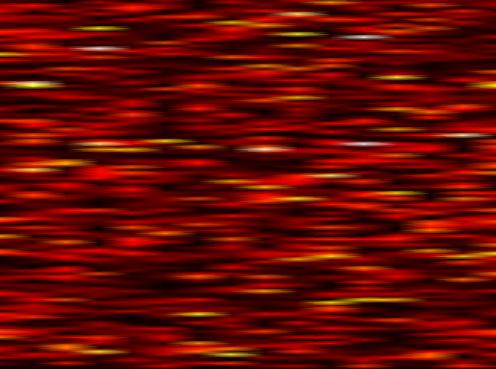
Label: FBMC